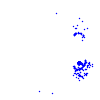
Particle: kaon